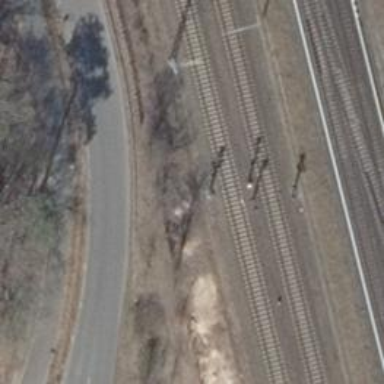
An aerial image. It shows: Light railway signal with light crossing form.